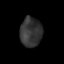
Tissue: skin
Cell type: Epithelial cells
Senescence score: 0.2218
Nuclear area (px): 628
Mean DAPI intensity: 51.717